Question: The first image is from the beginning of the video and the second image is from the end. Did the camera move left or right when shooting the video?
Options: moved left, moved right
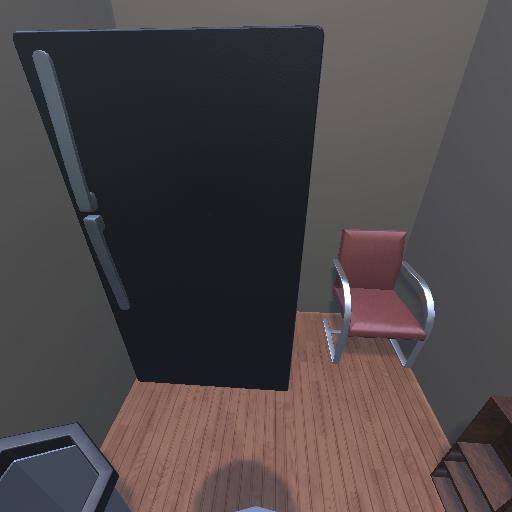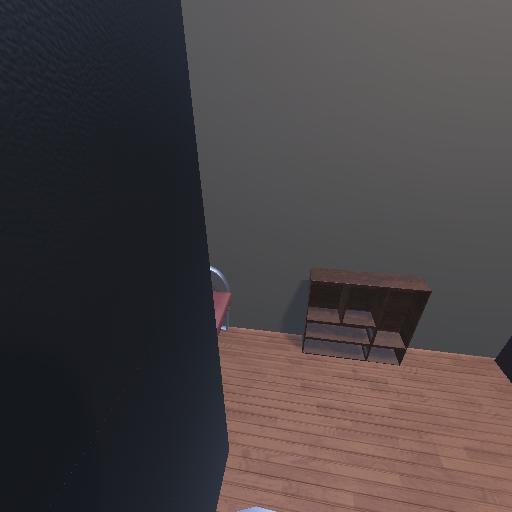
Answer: moved left